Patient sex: M
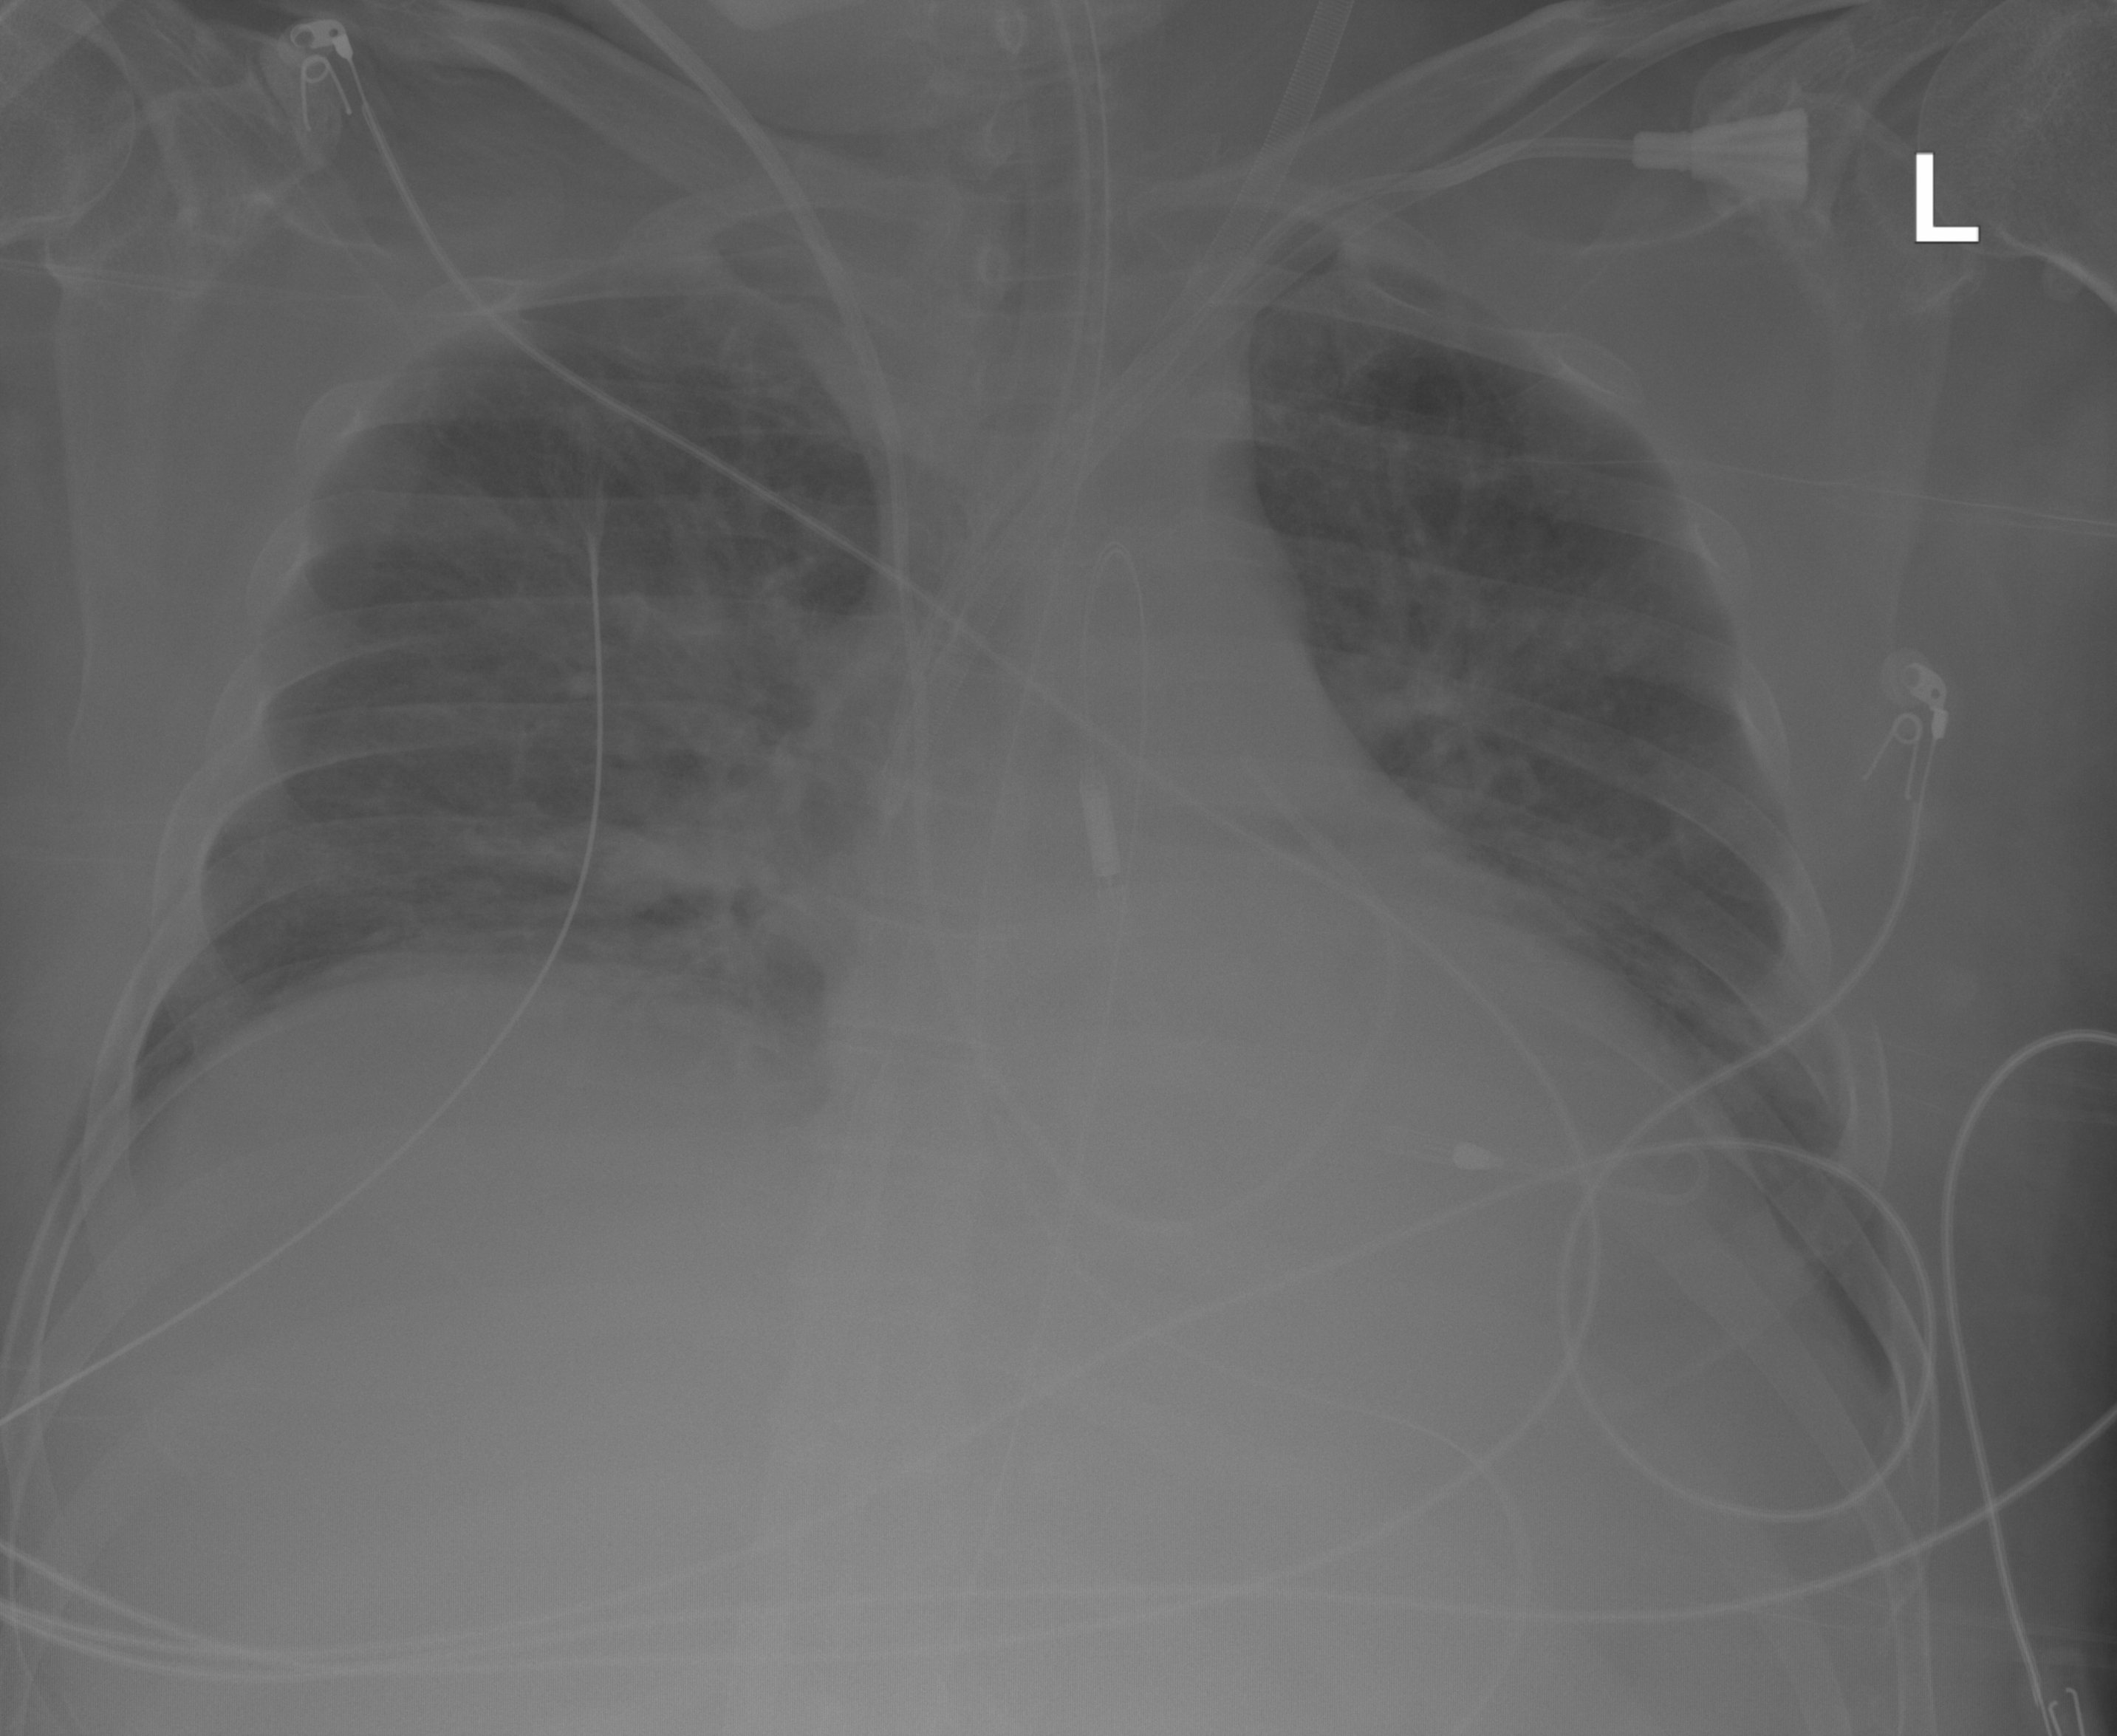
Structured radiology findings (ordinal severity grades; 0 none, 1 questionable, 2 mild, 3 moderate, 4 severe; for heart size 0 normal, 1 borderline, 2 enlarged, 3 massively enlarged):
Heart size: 1
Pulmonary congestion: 2
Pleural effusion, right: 0
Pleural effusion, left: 0
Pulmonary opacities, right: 2
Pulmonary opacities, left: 0
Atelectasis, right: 2
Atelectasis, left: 2